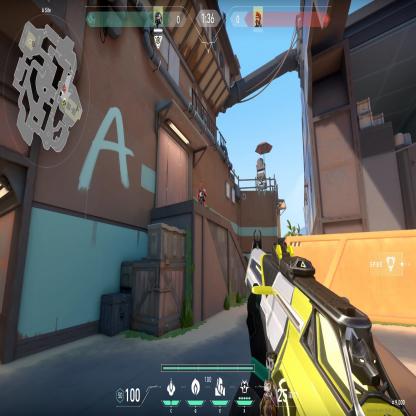
Label: enemy